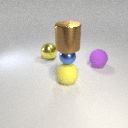
large yellow rubber sphere to the right of large yellow metal sphere